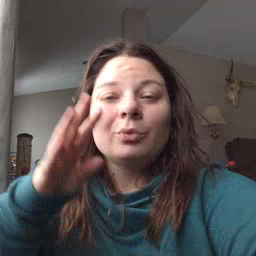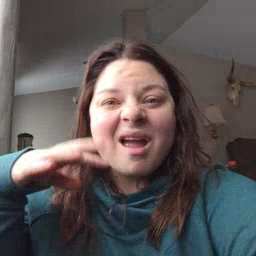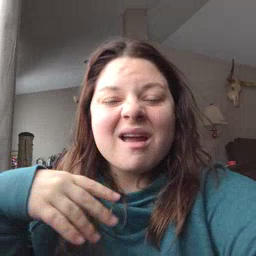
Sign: rain